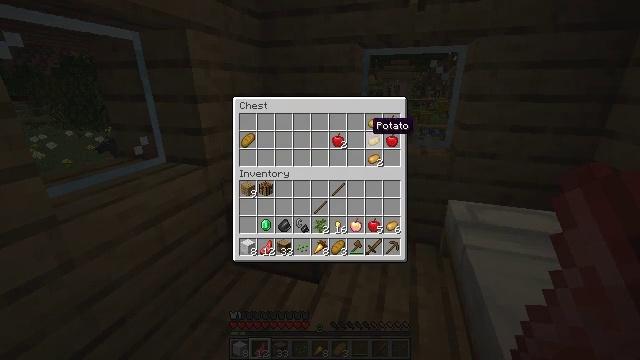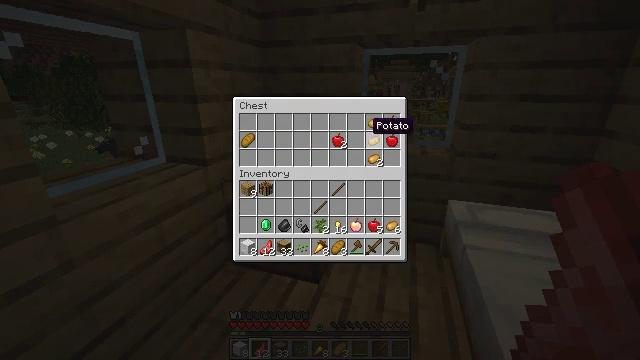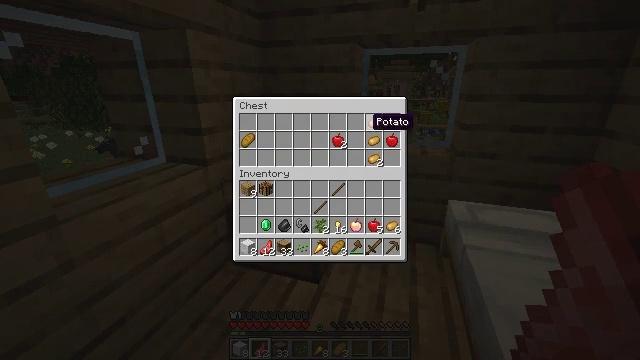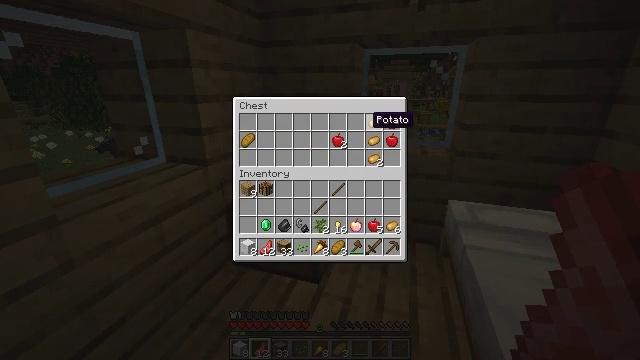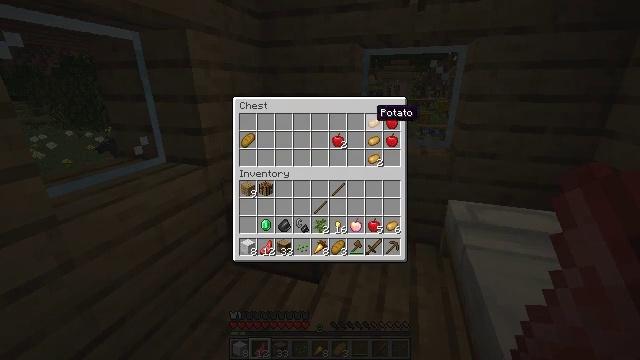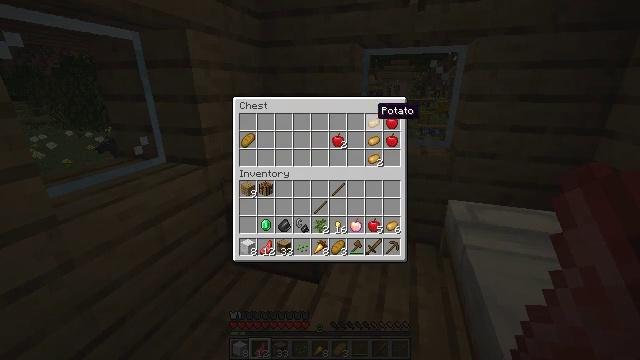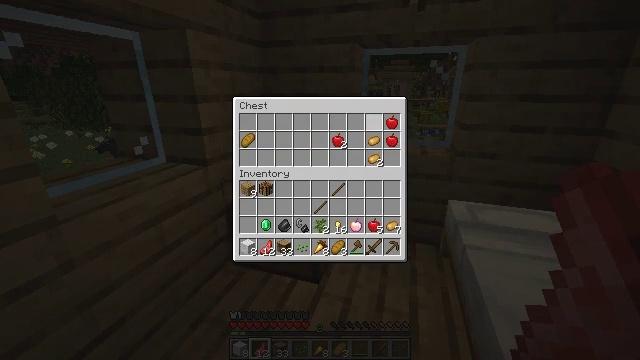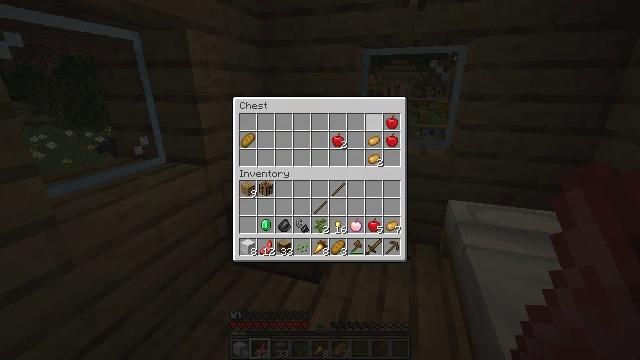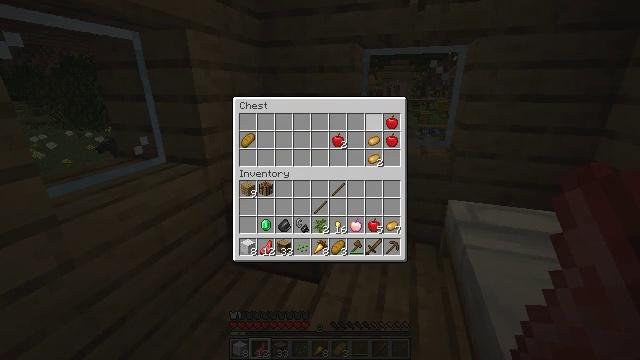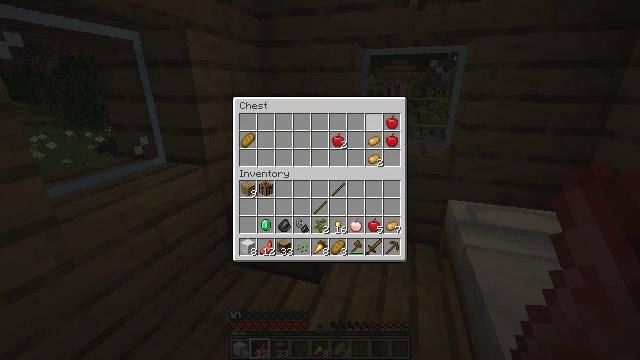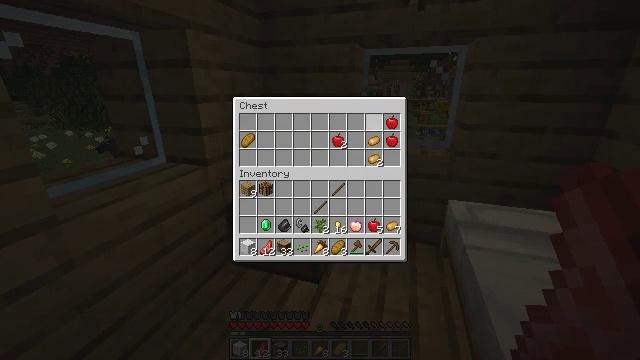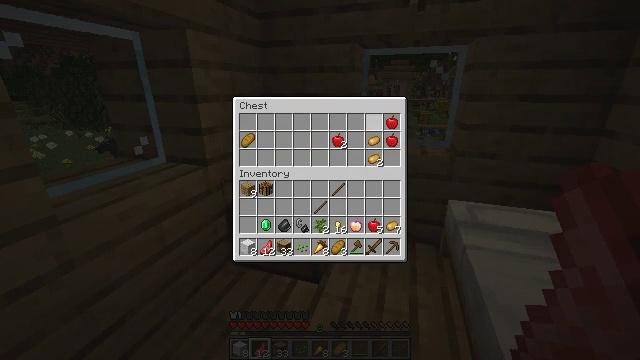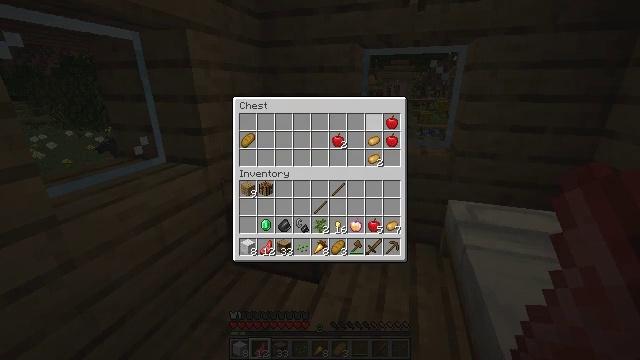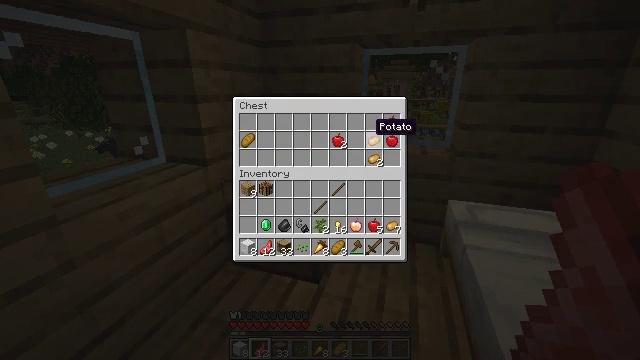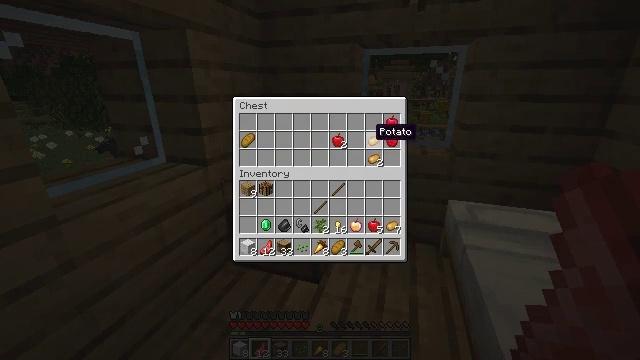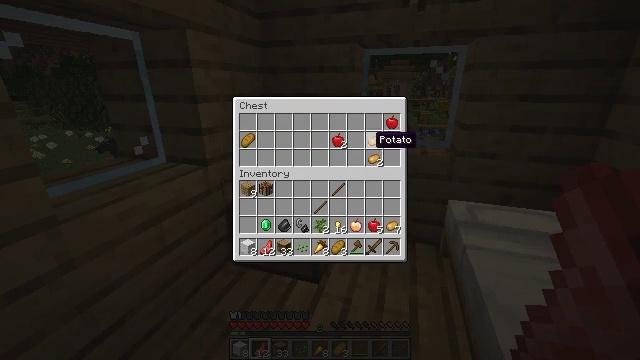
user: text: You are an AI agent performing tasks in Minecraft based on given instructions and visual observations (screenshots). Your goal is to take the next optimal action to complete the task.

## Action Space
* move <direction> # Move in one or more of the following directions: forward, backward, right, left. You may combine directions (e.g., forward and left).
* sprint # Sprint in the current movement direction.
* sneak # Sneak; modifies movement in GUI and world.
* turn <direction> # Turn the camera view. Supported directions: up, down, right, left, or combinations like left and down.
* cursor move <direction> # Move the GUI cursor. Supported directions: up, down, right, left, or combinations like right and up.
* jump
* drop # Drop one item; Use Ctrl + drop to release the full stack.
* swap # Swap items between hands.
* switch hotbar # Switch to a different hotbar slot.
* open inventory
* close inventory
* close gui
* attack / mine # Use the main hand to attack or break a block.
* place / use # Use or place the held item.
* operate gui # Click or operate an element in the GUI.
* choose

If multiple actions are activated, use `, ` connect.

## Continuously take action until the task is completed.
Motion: motion action
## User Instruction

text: Recover the brewing stand by mining it.
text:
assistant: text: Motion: sneak, operate gui
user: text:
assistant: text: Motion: sneak, operate gui
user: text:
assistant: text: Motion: sneak, operate gui
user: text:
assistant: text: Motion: sneak, operate gui
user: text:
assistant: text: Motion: sneak
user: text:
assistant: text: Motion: sneak, operate gui
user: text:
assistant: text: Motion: sneak, operate gui
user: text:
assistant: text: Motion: sneak
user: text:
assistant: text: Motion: sneak
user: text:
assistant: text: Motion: sneak
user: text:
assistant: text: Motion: sneak
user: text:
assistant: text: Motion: sneak
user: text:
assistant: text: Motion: no_op
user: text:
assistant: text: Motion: no_op
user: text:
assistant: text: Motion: sneak, cursor move down
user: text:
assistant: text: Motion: sneak, operate gui
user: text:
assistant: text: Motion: sneak, operate gui
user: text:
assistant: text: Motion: sneak
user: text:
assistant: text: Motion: sneak, operate gui
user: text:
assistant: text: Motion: sneak, operate gui
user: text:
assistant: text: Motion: sneak, operate gui
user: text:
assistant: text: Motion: sneak, operate gui
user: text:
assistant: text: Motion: sneak, cursor move up, operate gui
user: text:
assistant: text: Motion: sneak, operate gui
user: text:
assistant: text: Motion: sneak, operate gui
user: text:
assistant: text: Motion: sneak, operate gui
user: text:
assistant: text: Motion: sneak, operate gui
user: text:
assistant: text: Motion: sneak, cursor move right, operate gui
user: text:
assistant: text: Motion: sneak, cursor move right, operate gui
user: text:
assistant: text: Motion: sneak